Question: My client's iOS In-House provisioning profiles are about to expire in 2 weeks.
So to renew them, I wanted to create a new In-House certificate. But when clicking "Add" the In-House and Ad Hoc option is disabled. What could be the cause of this?

I renewed the client's enterprise license yesterday. Could it be that it takes some time before i can create In-House certificates again? (On all my other client's (non enterpriese) accounts it works)
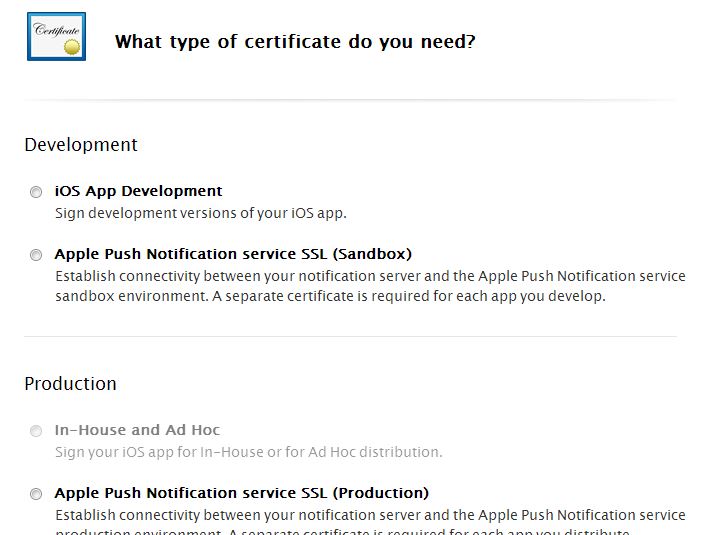
Answer: I'm an Agent for my company's Enterprise account and your issue is mainly as laid out above: the existence of two Enterprise certs. Where I'm slightly confused is why you have multiple folks working as your Agent. Apple has setup the Enterprise account & portal in such a way that there is to be one company-wide Agent that has complete control over that Enterprise Distribution certificate and it is paired with his/her CSR/private key. If you really want to do this properly you need to get a hold of the actual Agent in charge of the account and get him to export his private key used to sign the CSR & Distribution Cert so you can develop against it. If you're NOT the entity doing the final production builds for Enterprise deployment I would suggest better coordinating your efforts with the Agent as he may have a plan you're not aware of.
Regarding the multiple certificates Apple started doing that over a year ago so that you can smoothly cutover to a new Distribution Cert in your apps without scrambling to update all apps on the previously singular cert simultaneously.
Lastly one point to note is that while the certificate is good for 3 years your provisioning profile will still expire in 12 months time to make sure your client is scheduling their update & maintenance cadence appropriately.
Feel free to shoot me any questions on this. Good luck!
EDIT
<URL>
<URL>
The Agent role is meant for one person to act as a gatekeeper for that company. It's does create a problem for a large company pumping out multiple in-house apps but the control factor helps maintain a cohesive environment.
Where you're going to start getting into trouble is when your original cert is set to expire and you need to roll them over to the newer cert the other person who has Agent access created. He/she is going to have to either compile your code for you or export their private key out of keychain access so that you can use that newer Enterprise Dist Cert.
What should typically happen is an Agent creates the first cert and all in-house apps are signed to it. That cert may expire in 2016 as an example. The prov profiles will expire every year, though so each app needs to take an update at least every 12 months to refresh itself with a new prov profile. Fast fwd to the end of 2015 and you're staring down an expiring cert. You'd create the replacement cert, update the provisioning profiles for each active app with the new cert (expires in say 2019), then update each app with the new prov profile attached to the new cert before the 2016 cert goes stale.
Make sense?